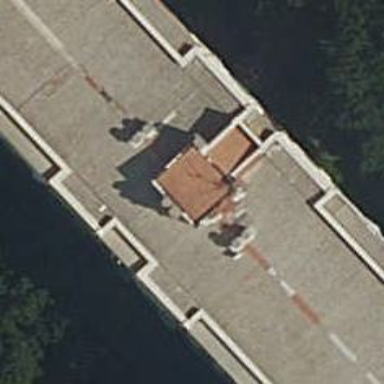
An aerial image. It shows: Hipped roof apartment building.